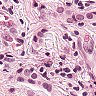
Metastatic tissue present: yes